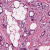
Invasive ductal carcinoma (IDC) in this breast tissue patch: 1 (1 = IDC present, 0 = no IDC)